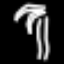
Label: palm tree